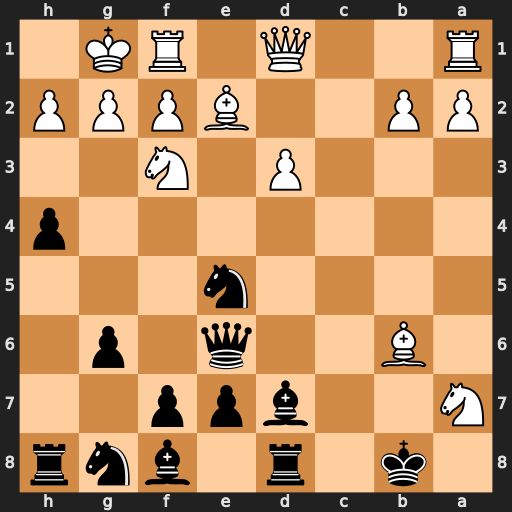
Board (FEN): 1k1r1bnr/N2bpp2/1B2q1p1/4n3/7p/3P1N2/PP2BPPP/R2Q1RK1
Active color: b
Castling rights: -
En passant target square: -
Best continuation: Nxf3+ Bxf3 Qxb6 Rc1 Kxa7